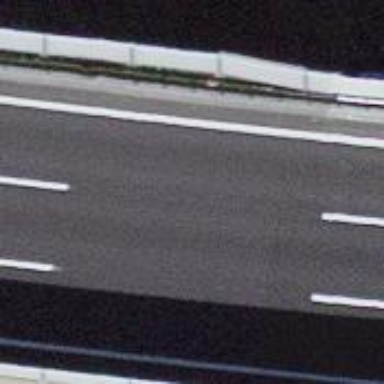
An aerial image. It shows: Bridge over motorway.